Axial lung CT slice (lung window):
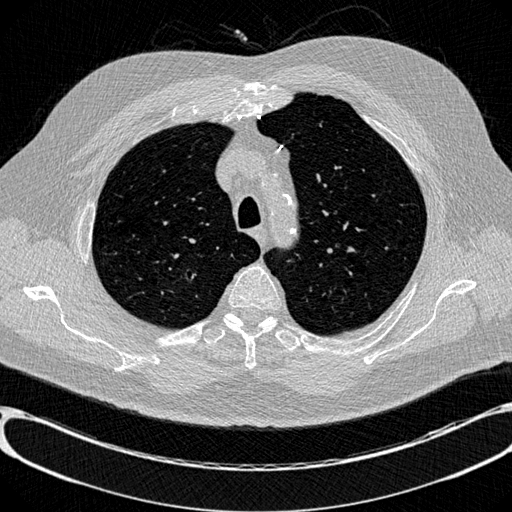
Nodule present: no